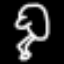
Label: frog